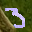
Label: 3